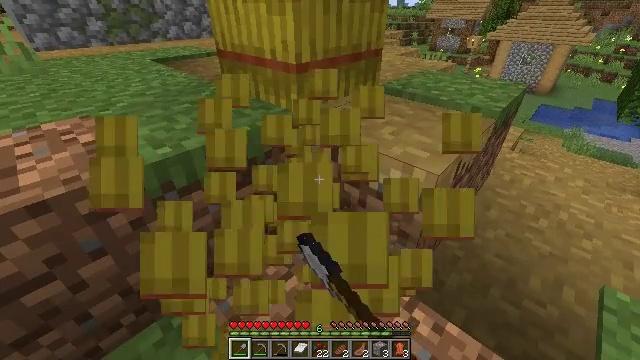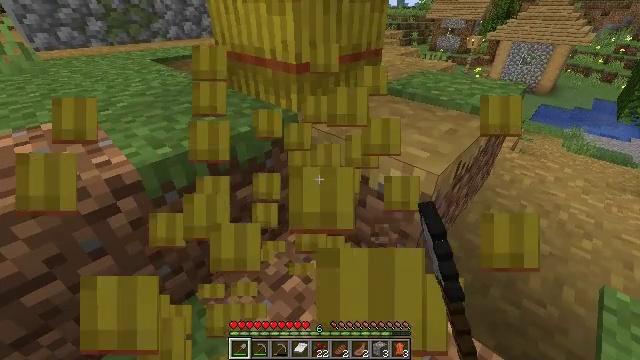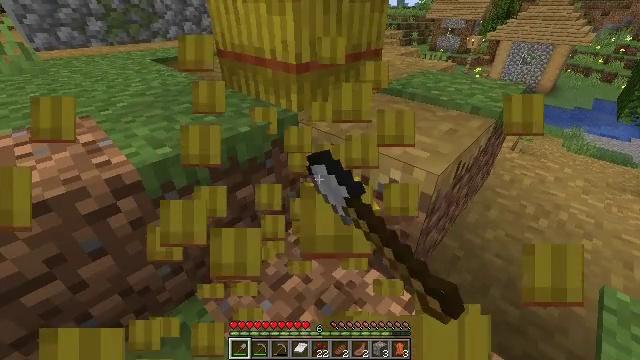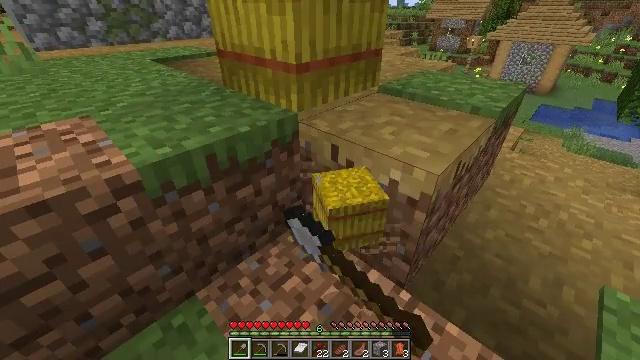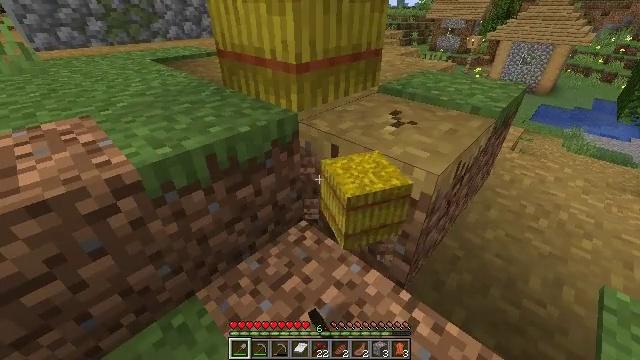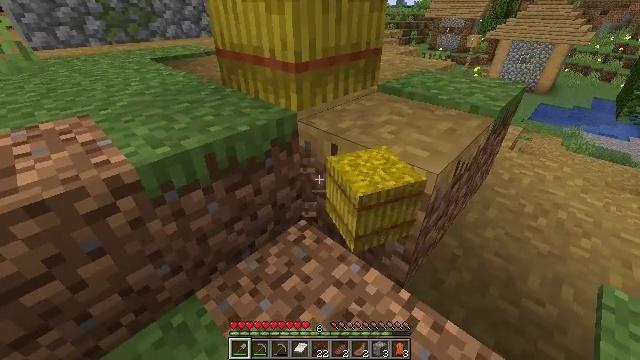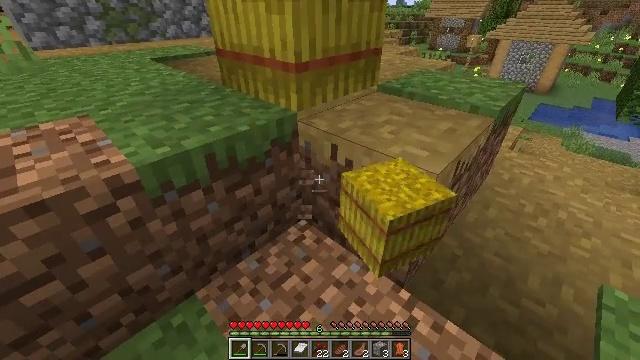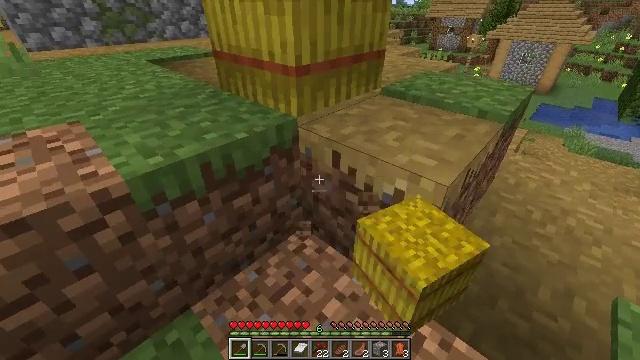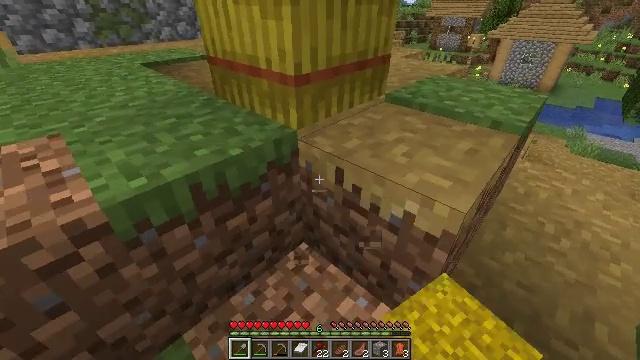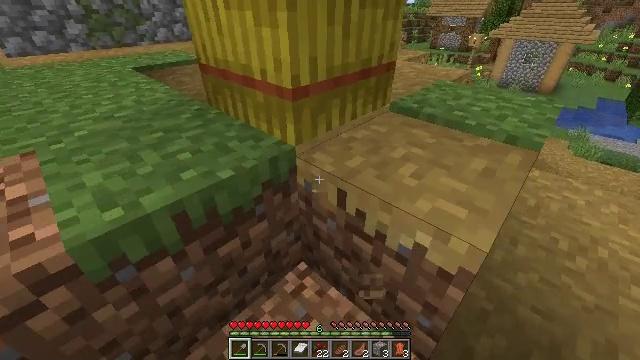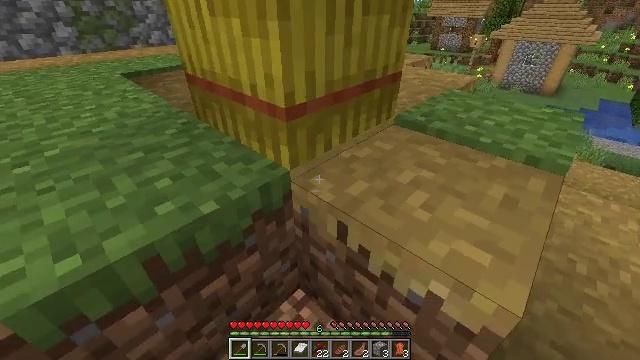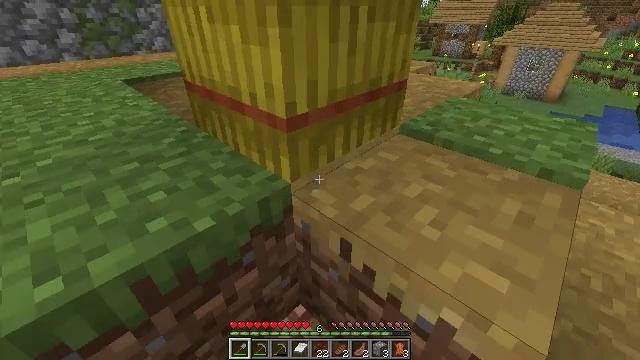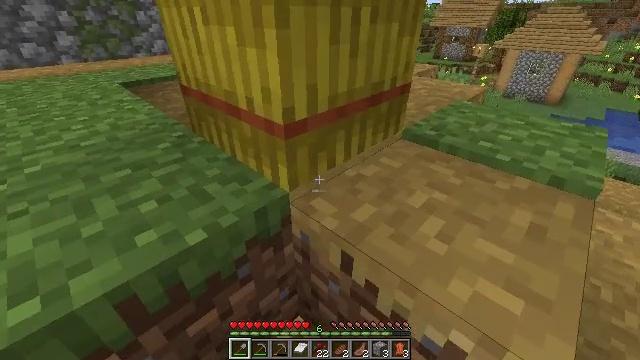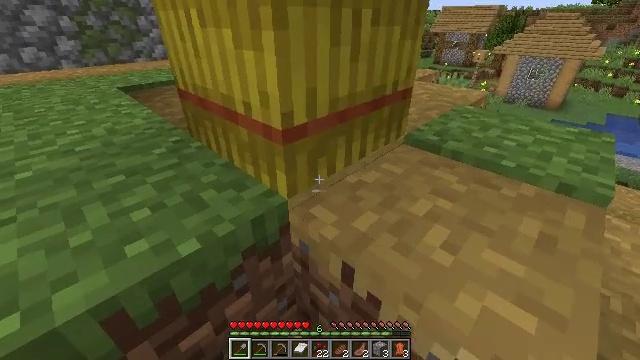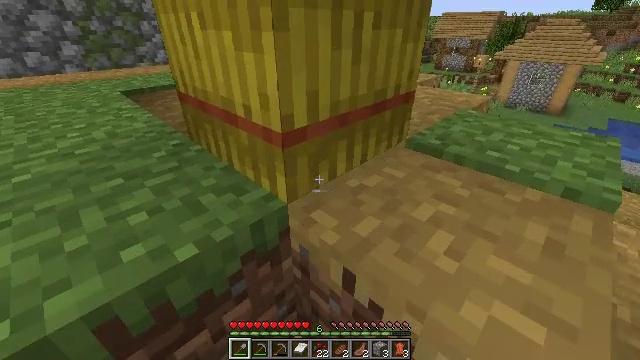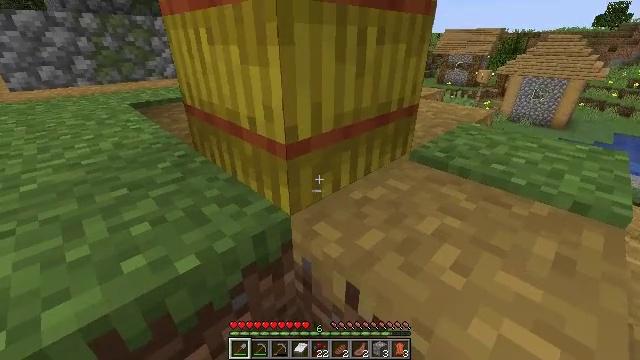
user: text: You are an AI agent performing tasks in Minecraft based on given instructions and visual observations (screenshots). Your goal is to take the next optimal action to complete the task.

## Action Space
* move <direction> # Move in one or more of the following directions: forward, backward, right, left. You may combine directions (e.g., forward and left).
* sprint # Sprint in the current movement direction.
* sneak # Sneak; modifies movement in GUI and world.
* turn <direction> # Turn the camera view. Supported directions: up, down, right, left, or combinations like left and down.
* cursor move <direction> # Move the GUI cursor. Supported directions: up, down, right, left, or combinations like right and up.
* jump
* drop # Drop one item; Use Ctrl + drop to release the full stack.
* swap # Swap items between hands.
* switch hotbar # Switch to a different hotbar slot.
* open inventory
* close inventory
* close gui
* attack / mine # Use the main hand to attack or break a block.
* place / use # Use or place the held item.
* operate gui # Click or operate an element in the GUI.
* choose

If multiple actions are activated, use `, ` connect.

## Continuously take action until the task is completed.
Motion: motion action
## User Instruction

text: Mine a hay block from the field.
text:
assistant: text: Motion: attack / mine
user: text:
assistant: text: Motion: attack / mine
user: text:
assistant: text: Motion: attack / mine
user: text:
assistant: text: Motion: attack / mine
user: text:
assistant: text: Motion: no_op
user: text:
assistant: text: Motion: no_op
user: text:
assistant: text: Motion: move forward
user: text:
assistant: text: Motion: move forward
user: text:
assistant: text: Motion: move forward
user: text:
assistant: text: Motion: move forward
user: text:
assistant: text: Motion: turn up
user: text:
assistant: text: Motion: no_op
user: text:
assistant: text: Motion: no_op
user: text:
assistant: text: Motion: no_op
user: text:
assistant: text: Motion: turn up
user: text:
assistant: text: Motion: turn left and up
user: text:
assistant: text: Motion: turn left and up
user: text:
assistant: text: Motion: turn up
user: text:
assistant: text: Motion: turn up
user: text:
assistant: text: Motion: turn up
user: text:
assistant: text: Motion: attack / mine
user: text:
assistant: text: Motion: attack / mine
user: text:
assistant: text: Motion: attack / mine
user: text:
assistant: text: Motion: attack / mine
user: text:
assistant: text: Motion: attack / mine
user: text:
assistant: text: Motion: attack / mine
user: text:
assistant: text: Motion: attack / mine
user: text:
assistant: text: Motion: attack / mine
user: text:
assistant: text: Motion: attack / mine
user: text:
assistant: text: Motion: attack / mine